Field crop: tomato
Growth stage: 1
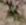
Species: solanum